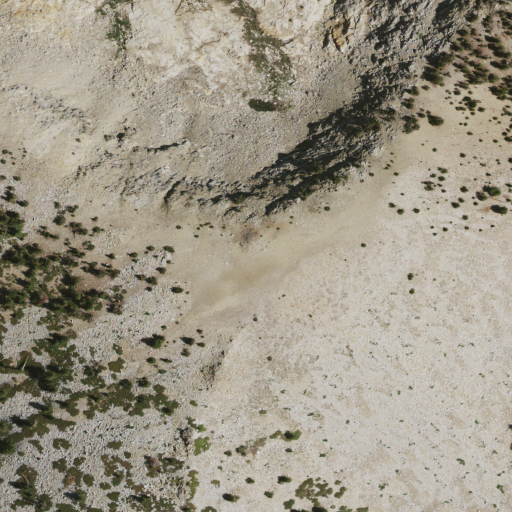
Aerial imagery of mountain in California named Nelson Mountain containing shrub, barren land, grassland, and evergreen forest